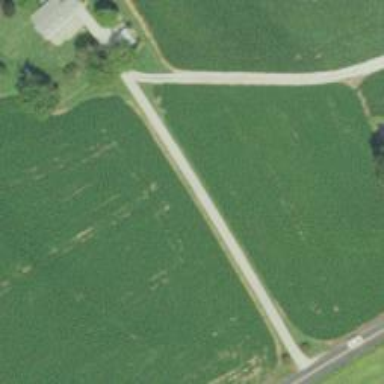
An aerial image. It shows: Driveway leading to service road.